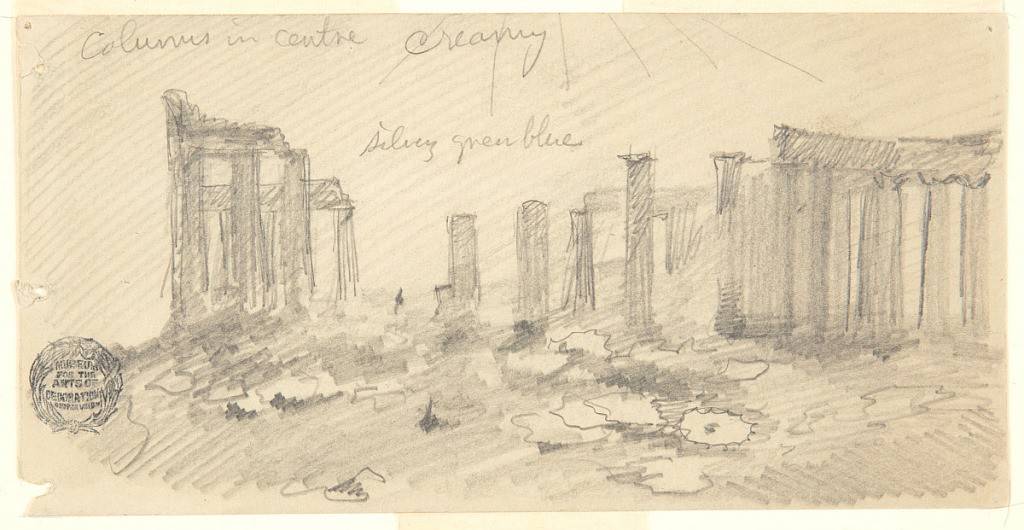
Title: The Parthenon from the North, Athens, Greece
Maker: Frederic Edwin Church, American, 1826–1900
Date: April 1869
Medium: Graphite on gray-green wove paper
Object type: Drawing
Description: Architecture sketch showing a view of the ruinous Parthenon in Athens, Greece, from the north. Viewed directly, the temple's northern colonnade is shown with several broken and missing columns at center--famously, a result of the 1687 explosion of Turkish gunpowder that destroyed much of the structure. The standing columns and intact entablatures are rendered dark and enshrouded, due to the sun's position high the sky. Beams of sunlight rain down from above long the upper margin. In the foreground, rocky terrain and scattered ruins are loosely rendered.